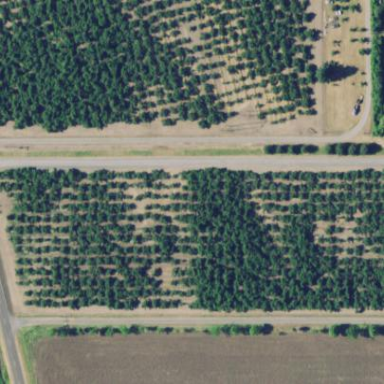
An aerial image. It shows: Orchard.